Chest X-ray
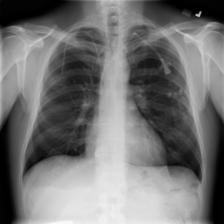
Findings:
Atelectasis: negative
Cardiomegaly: negative
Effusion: positive
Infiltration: negative
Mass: negative
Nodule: negative
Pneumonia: positive
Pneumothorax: negative
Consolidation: negative
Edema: negative
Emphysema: negative
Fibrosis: negative
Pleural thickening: negative
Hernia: negative